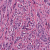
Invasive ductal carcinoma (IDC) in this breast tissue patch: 1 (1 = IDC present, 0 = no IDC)